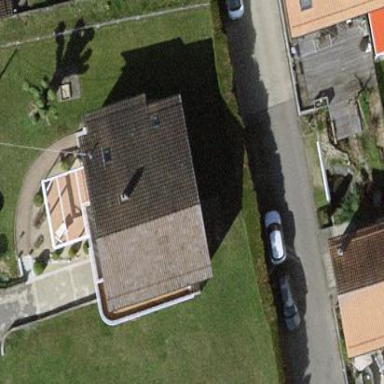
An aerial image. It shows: Detached building.